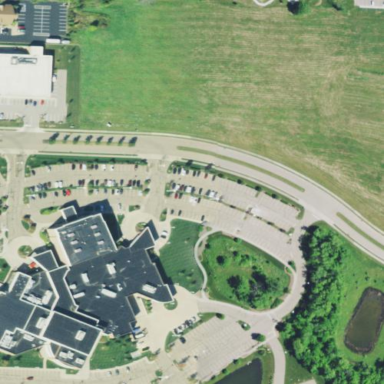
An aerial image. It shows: Healthcare facility identified as hospital.